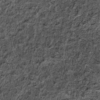
Label: not_dusty